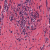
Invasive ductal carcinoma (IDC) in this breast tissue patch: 0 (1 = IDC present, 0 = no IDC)